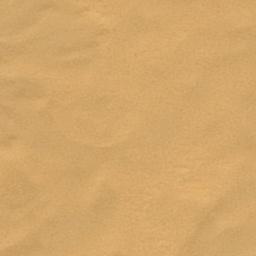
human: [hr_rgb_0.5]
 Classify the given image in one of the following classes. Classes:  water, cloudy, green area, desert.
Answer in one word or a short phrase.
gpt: desert